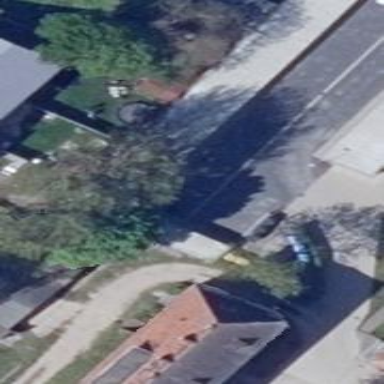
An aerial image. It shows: Group of garages.